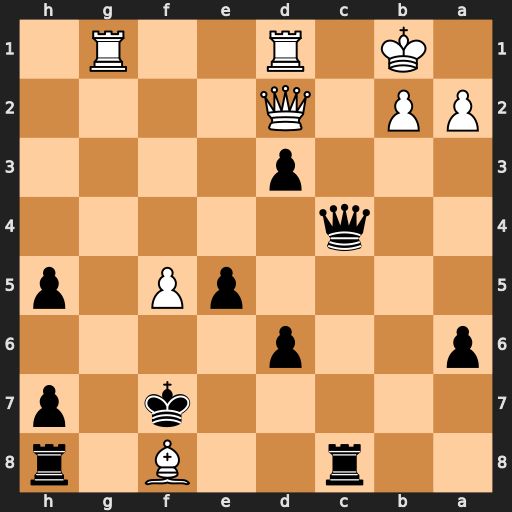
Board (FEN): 2r2B1r/5k1p/p2p4/4pP1p/2q5/3p4/PP1Q4/1K1R2R1
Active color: b
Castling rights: -
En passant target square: -
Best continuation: Qc2+ Ka1 Qxd2